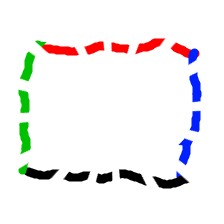
Shape: rectangle